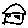
Label: house